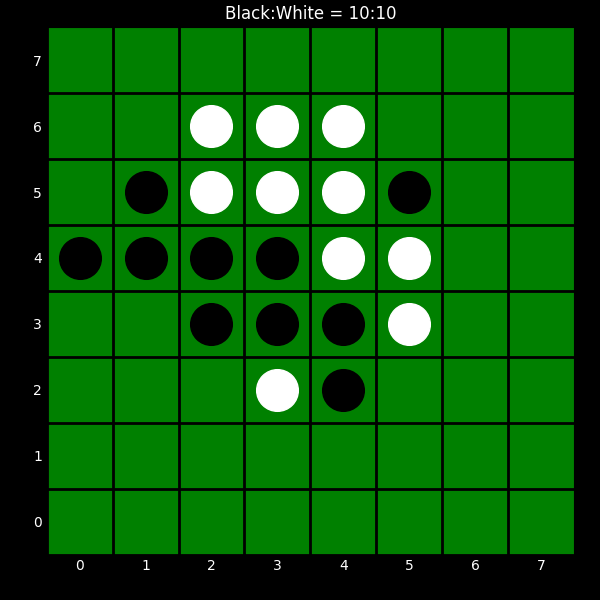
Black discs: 10
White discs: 10